Question: I've just installed Visual Studio 2012 Pro and I'm getting 'A component dll failed to load....'
I've reinstalled, made sure I have all the .net frameworks... I do not know where to go from here! Please Help
Here is a image of the error

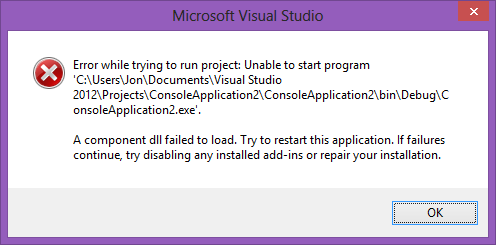
Answer: Installing VS2012 on drive other then the C: can cause issues if you've had a installation on the C drive prior to this installation.
In my scenario I had the VS2012 RC installed on my C drive, but when I installed the retail release, and chose to install to my D drive (after uninstalling the RC version) some settings were not reset properly.
Uninstalling and re-installing on the C drive fixed the problem.